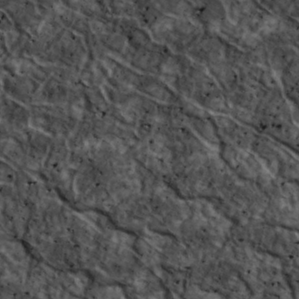
Label: non_frost